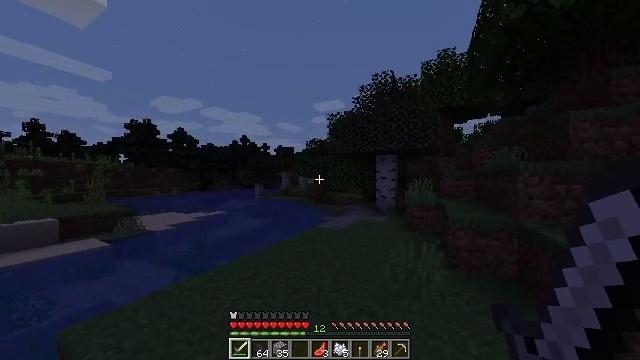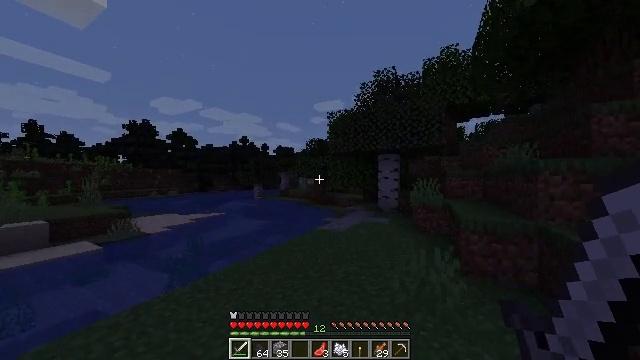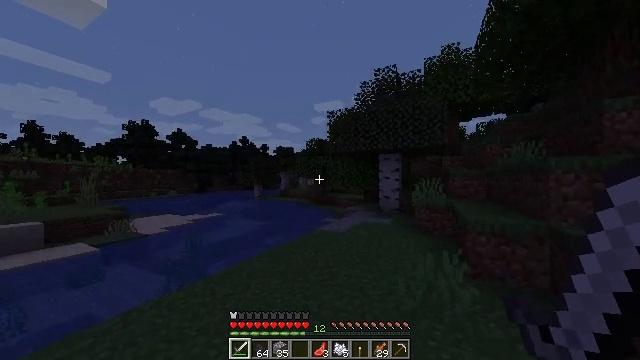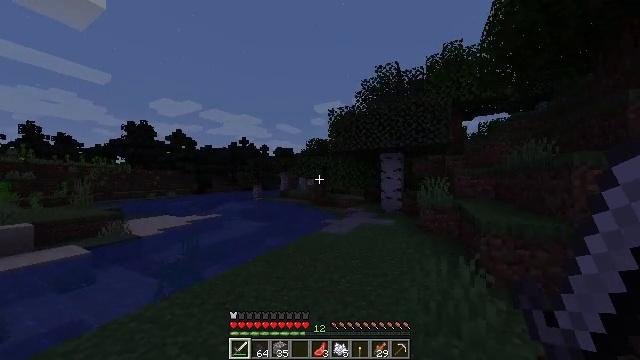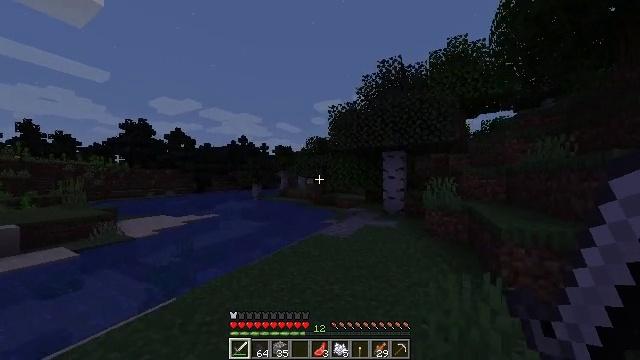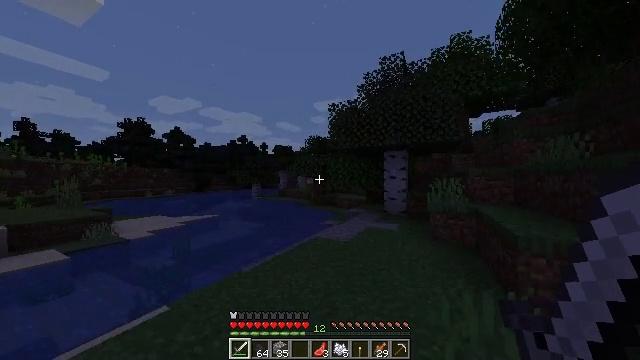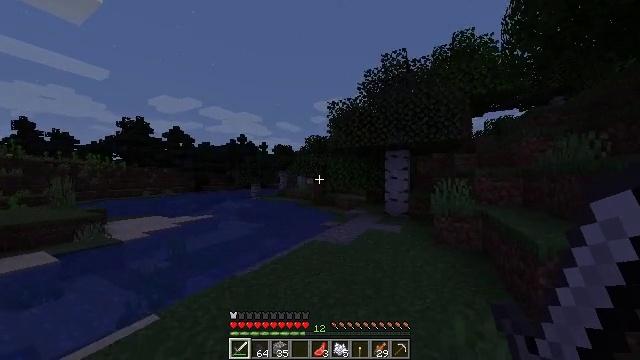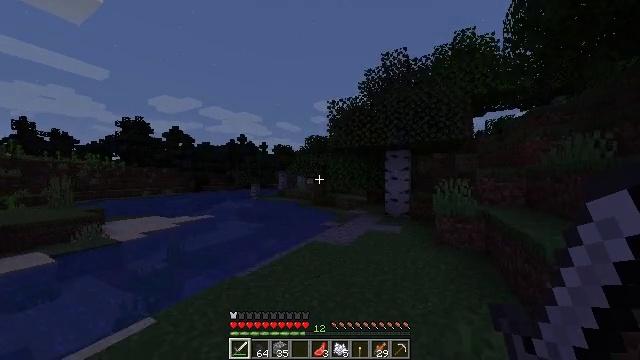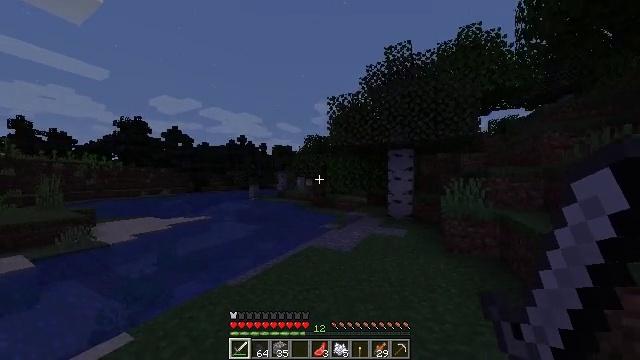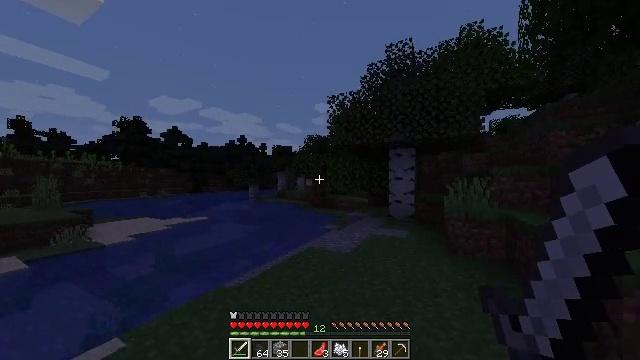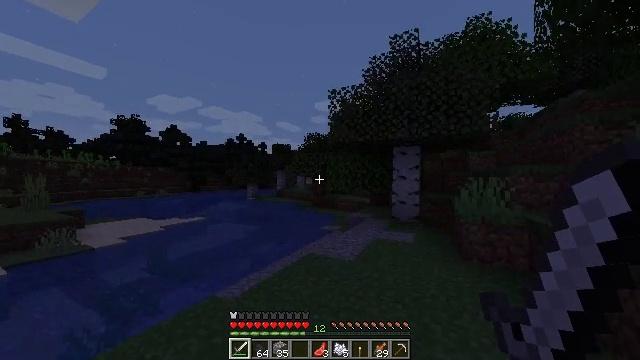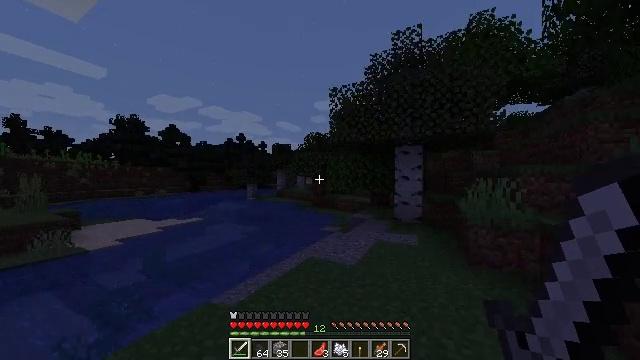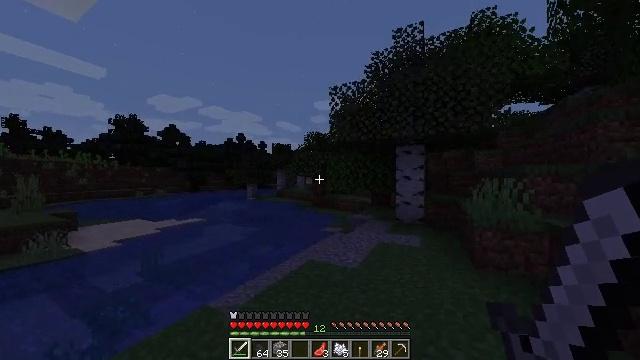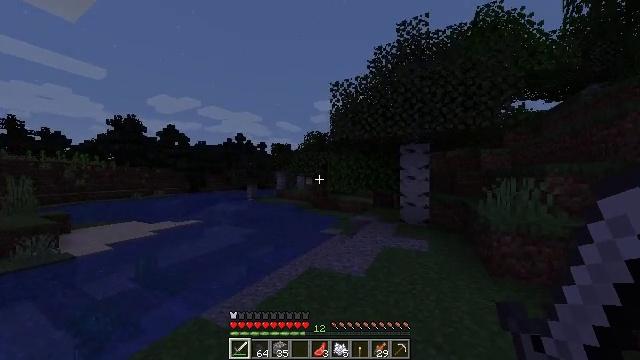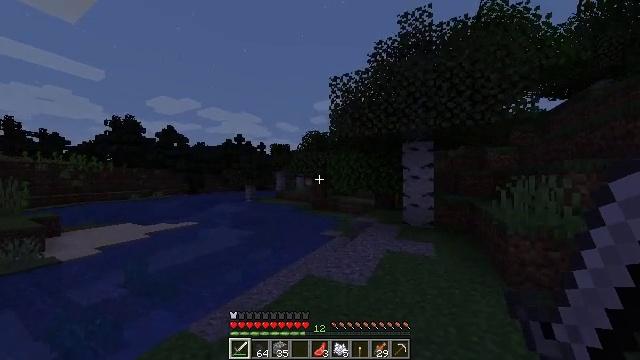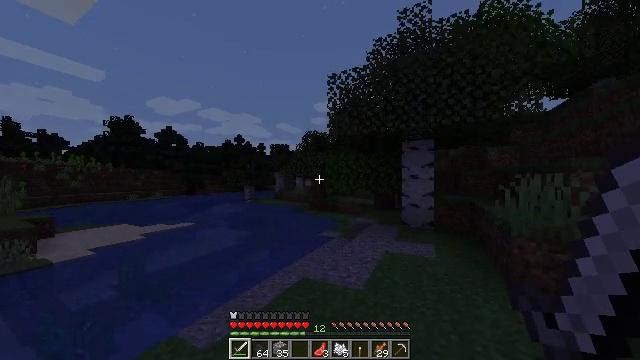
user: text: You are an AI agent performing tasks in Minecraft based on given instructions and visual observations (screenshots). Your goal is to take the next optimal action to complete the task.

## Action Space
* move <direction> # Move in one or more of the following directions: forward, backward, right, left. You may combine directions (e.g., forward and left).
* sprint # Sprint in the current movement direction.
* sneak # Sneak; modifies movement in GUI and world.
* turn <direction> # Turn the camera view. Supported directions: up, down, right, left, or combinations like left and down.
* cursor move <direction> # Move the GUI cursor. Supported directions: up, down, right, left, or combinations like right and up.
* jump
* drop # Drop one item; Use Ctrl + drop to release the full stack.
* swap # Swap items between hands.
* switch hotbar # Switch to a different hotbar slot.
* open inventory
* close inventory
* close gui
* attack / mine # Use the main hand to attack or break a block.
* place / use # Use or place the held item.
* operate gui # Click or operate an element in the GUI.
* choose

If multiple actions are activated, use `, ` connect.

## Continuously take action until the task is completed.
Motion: motion action
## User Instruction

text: Interact with the furnace to cook salmon.
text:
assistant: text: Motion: move forward
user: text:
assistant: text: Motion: move forward
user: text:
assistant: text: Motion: move forward
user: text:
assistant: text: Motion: move forward
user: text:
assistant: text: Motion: move forward
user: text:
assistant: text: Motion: move forward
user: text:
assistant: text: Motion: move forward
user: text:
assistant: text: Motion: move forward
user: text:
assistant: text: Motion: move forward
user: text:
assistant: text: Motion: move forward
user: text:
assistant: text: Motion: move forward
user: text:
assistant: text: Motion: move forward
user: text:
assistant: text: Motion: move forward
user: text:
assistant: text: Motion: move forward and move right
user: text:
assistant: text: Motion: move forward and move right
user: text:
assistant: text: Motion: move forward and move right
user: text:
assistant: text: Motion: move forward
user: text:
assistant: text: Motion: move forward
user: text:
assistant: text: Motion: move forward
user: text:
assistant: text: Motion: move forward
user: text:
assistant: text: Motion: move forward
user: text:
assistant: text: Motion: move forward
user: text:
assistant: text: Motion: move forward
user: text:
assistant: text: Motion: move forward
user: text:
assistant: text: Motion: move forward
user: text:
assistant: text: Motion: move forward
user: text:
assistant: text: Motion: move forward
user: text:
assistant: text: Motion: move forward
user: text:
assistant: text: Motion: move forward
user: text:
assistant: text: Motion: move forward